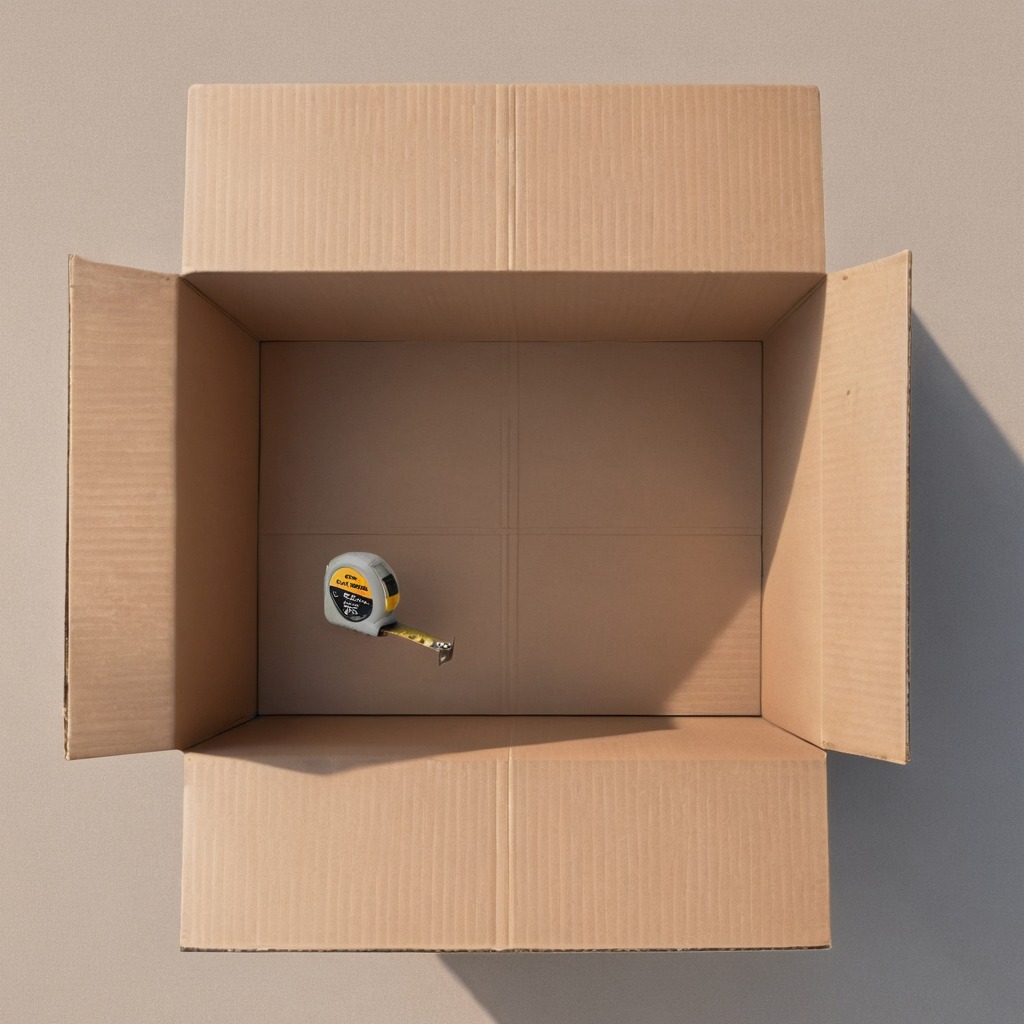
A measuring tape lies on the cardboard box surface in an outdoor workshop during daytime bright natural light soft shadows slightly creased but